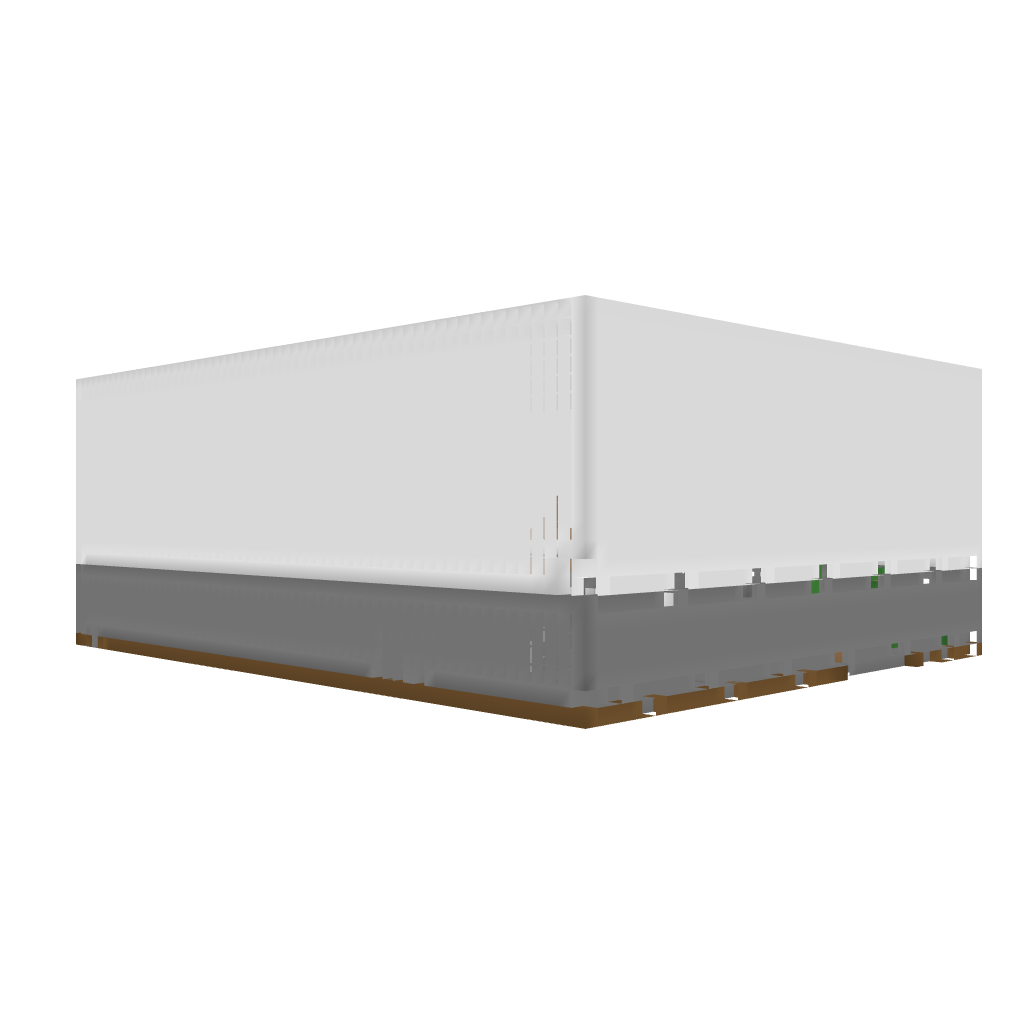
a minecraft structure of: City arena bad low quality